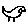
Label: bird